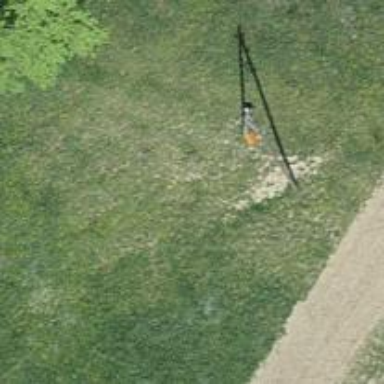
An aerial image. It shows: View of pole with roofed pipeline marker.